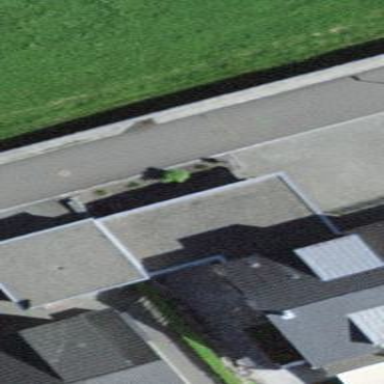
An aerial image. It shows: Garage.